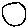
Label: circle